Field crop: tomato
Growth stage: 2
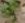
Species: solanum